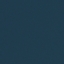
Land use / land cover class: SeaLake